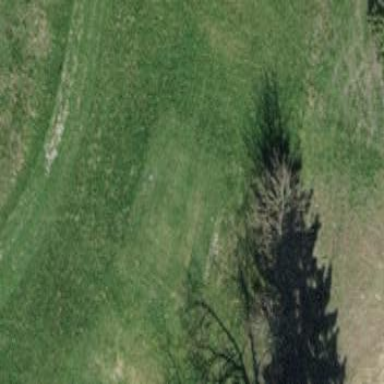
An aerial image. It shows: Golf tee on grassy land.